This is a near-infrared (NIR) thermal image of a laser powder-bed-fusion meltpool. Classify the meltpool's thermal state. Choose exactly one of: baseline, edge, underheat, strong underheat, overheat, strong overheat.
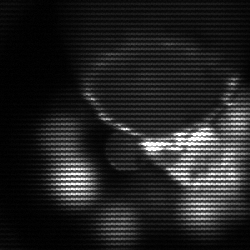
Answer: edge